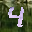
Label: 4